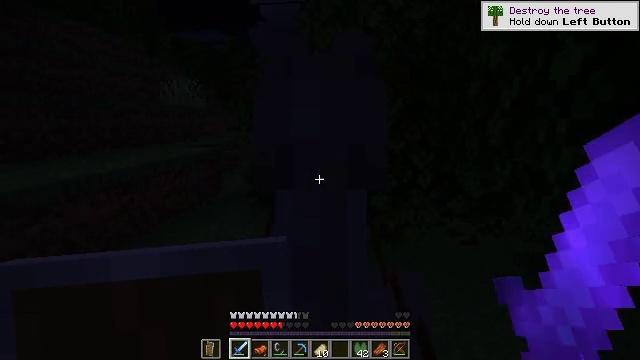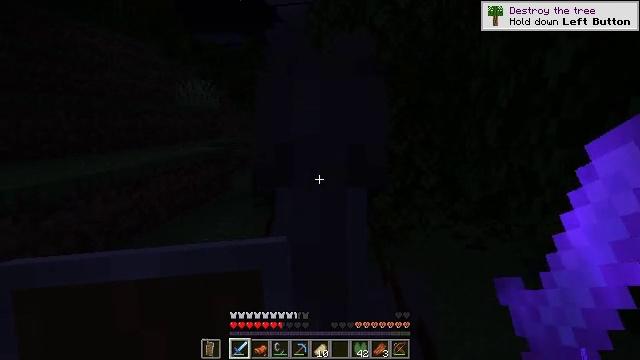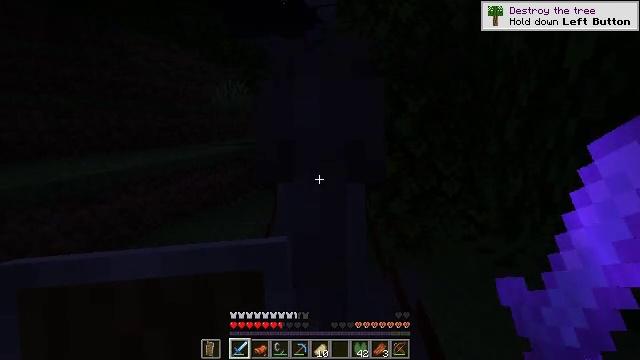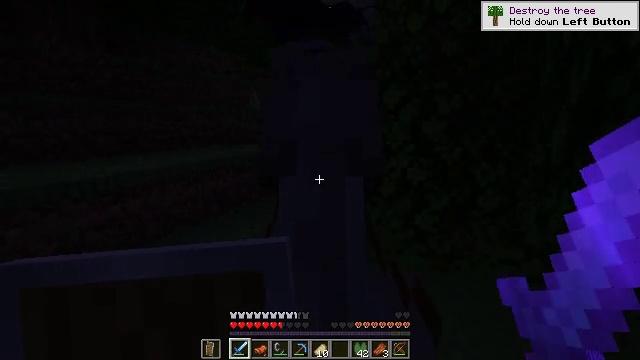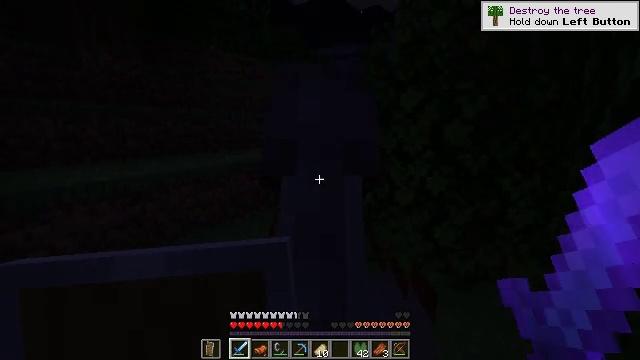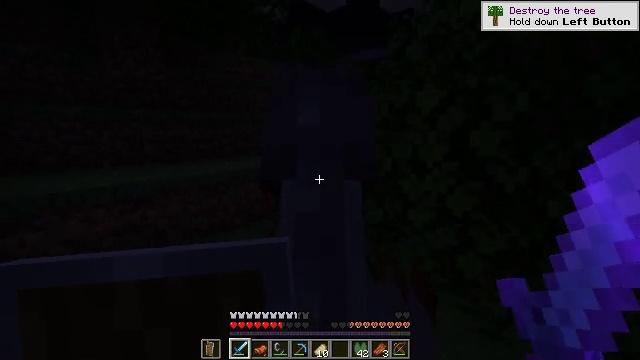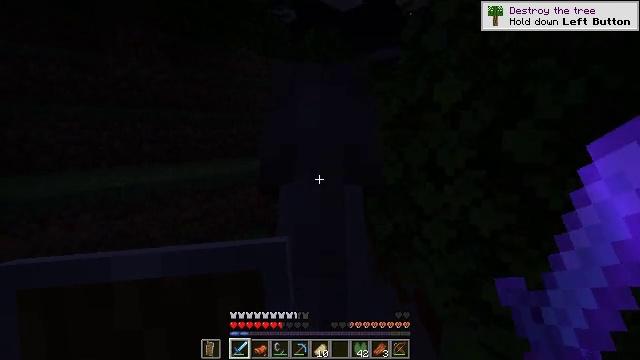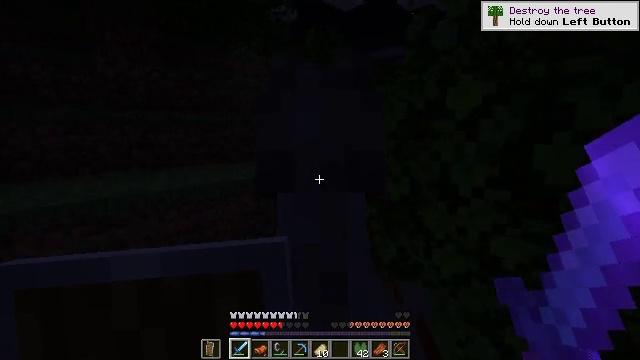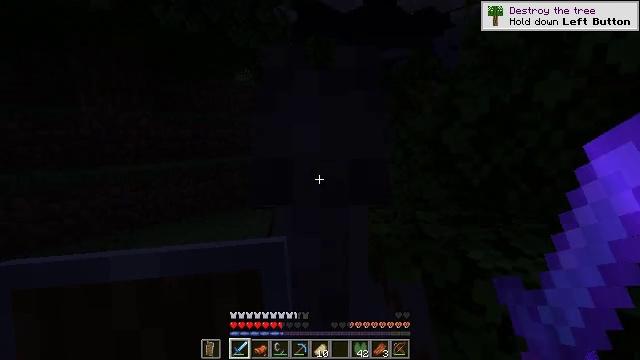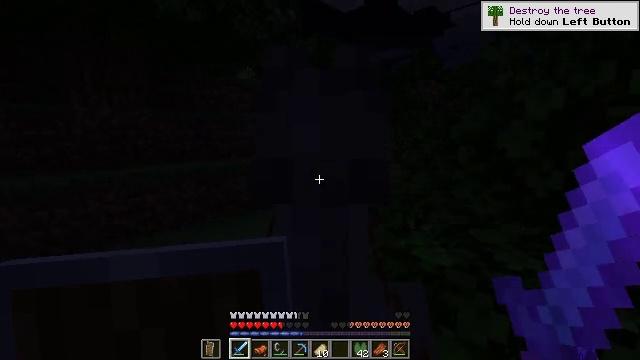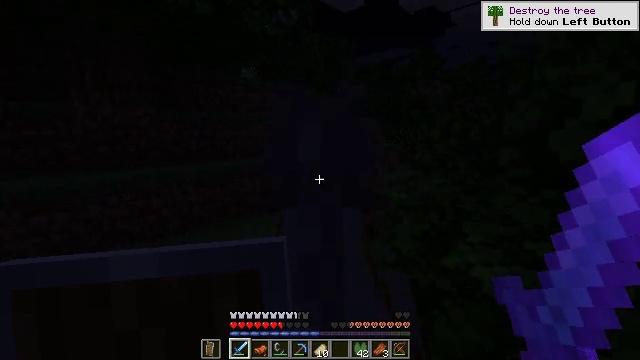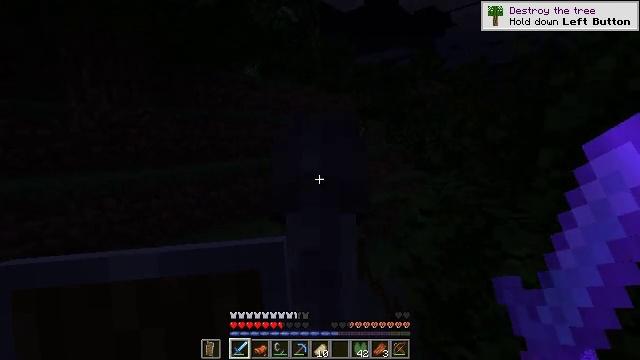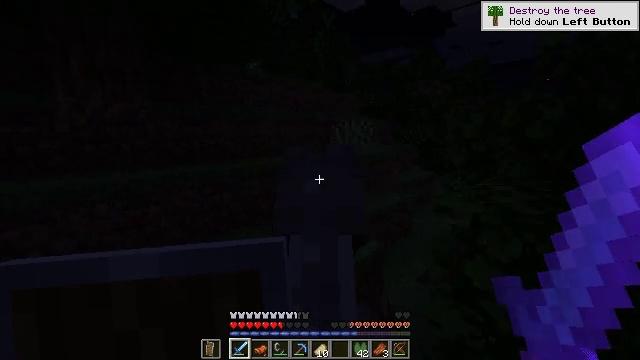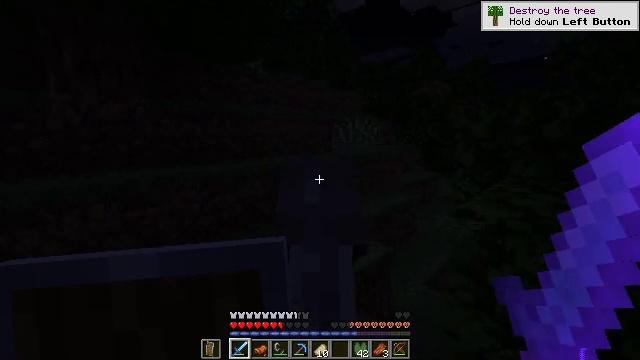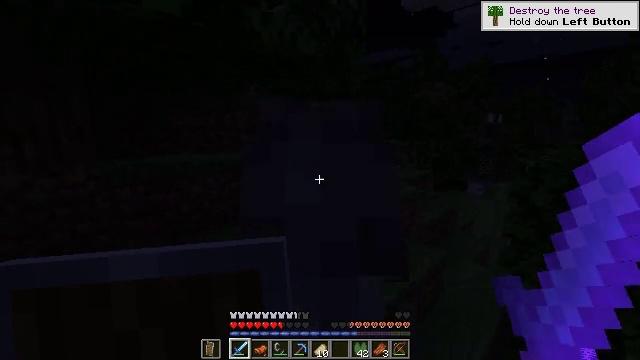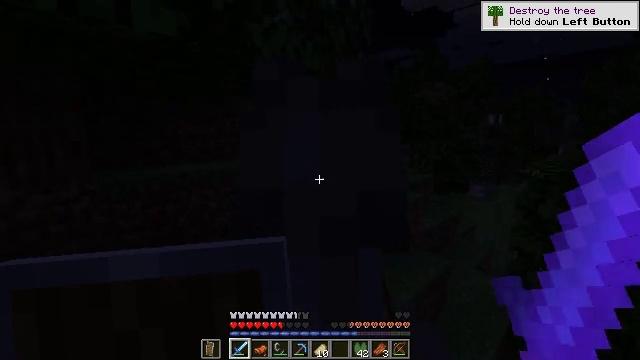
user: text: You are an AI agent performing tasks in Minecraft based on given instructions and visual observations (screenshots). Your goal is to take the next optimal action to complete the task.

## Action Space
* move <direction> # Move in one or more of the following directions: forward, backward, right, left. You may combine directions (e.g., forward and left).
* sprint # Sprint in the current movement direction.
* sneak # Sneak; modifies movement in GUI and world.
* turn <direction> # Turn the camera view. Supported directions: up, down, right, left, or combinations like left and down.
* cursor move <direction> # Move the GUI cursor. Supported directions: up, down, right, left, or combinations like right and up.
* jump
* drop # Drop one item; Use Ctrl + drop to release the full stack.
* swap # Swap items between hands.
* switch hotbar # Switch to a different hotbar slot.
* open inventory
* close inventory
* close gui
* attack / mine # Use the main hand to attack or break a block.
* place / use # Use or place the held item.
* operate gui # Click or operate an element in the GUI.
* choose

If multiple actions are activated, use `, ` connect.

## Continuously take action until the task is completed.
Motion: motion action
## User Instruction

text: Collect birch leaves from the tree.
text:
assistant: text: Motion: move forward and move right, turn left
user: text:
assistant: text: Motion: move forward and move right, turn left
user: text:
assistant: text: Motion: move forward and move right, turn left
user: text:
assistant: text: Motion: move forward, turn left
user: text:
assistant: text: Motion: move forward, turn left and up, jump
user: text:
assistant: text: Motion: move forward, jump
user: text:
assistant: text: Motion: move forward, jump
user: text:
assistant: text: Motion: move forward, jump
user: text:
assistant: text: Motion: move forward, jump
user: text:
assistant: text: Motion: move forward, jump
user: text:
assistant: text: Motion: move forward, jump
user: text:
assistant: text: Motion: move forward, jump
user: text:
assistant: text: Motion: move forward
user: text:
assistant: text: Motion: move forward
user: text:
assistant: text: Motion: move forward
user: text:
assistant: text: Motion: move forward
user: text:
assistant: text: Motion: move forward
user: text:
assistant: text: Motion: move forward
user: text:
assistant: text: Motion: move forward, turn right
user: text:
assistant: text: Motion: move forward, turn right
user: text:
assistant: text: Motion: move forward, turn right and down
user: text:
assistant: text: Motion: move forward, turn right and down
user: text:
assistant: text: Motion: move forward, turn right and down
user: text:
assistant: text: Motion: move forward
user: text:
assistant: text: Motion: move forward
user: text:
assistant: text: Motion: move forward
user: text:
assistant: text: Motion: move forward
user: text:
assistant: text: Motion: move forward, turn right
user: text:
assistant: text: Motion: move forward, turn right
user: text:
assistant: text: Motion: move forward, turn right